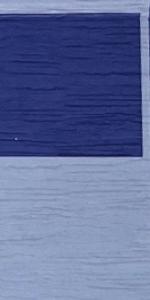
Label: Empty